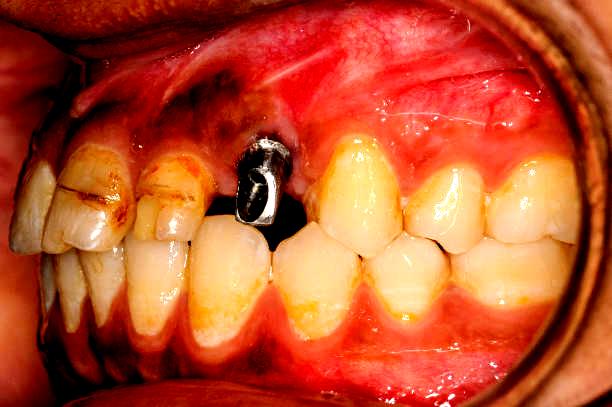
Condition: Gingivitis